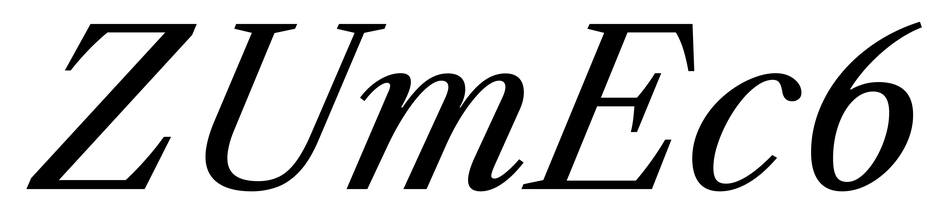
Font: LibreCaslonText-Italic_Italic